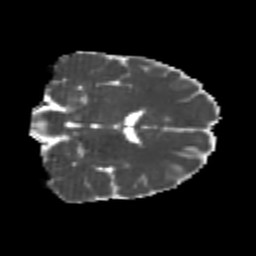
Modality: MD
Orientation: coronal
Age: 22
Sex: male
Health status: healthy
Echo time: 0.074 s